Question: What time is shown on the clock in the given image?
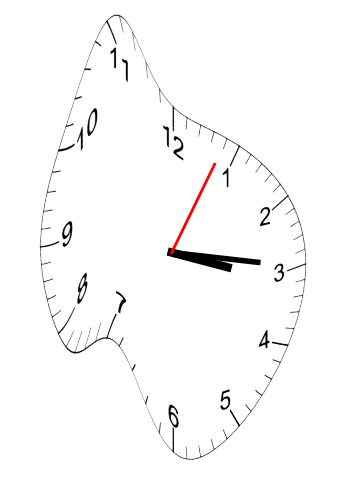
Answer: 03:15:04